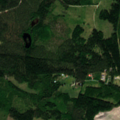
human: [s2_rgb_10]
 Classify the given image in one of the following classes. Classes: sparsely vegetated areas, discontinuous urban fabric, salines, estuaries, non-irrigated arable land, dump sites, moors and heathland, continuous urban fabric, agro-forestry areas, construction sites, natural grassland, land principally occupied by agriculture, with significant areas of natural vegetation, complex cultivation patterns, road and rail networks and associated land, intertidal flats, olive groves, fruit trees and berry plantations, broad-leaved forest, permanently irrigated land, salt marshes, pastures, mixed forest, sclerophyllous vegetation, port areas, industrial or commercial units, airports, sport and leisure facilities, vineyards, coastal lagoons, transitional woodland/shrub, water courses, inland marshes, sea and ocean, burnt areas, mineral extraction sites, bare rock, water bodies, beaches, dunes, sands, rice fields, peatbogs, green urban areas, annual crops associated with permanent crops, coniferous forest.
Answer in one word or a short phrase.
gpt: coniferous forest, mixed forest, transitional woodland/shrub